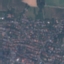
Land use / land cover class: Residential